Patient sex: M
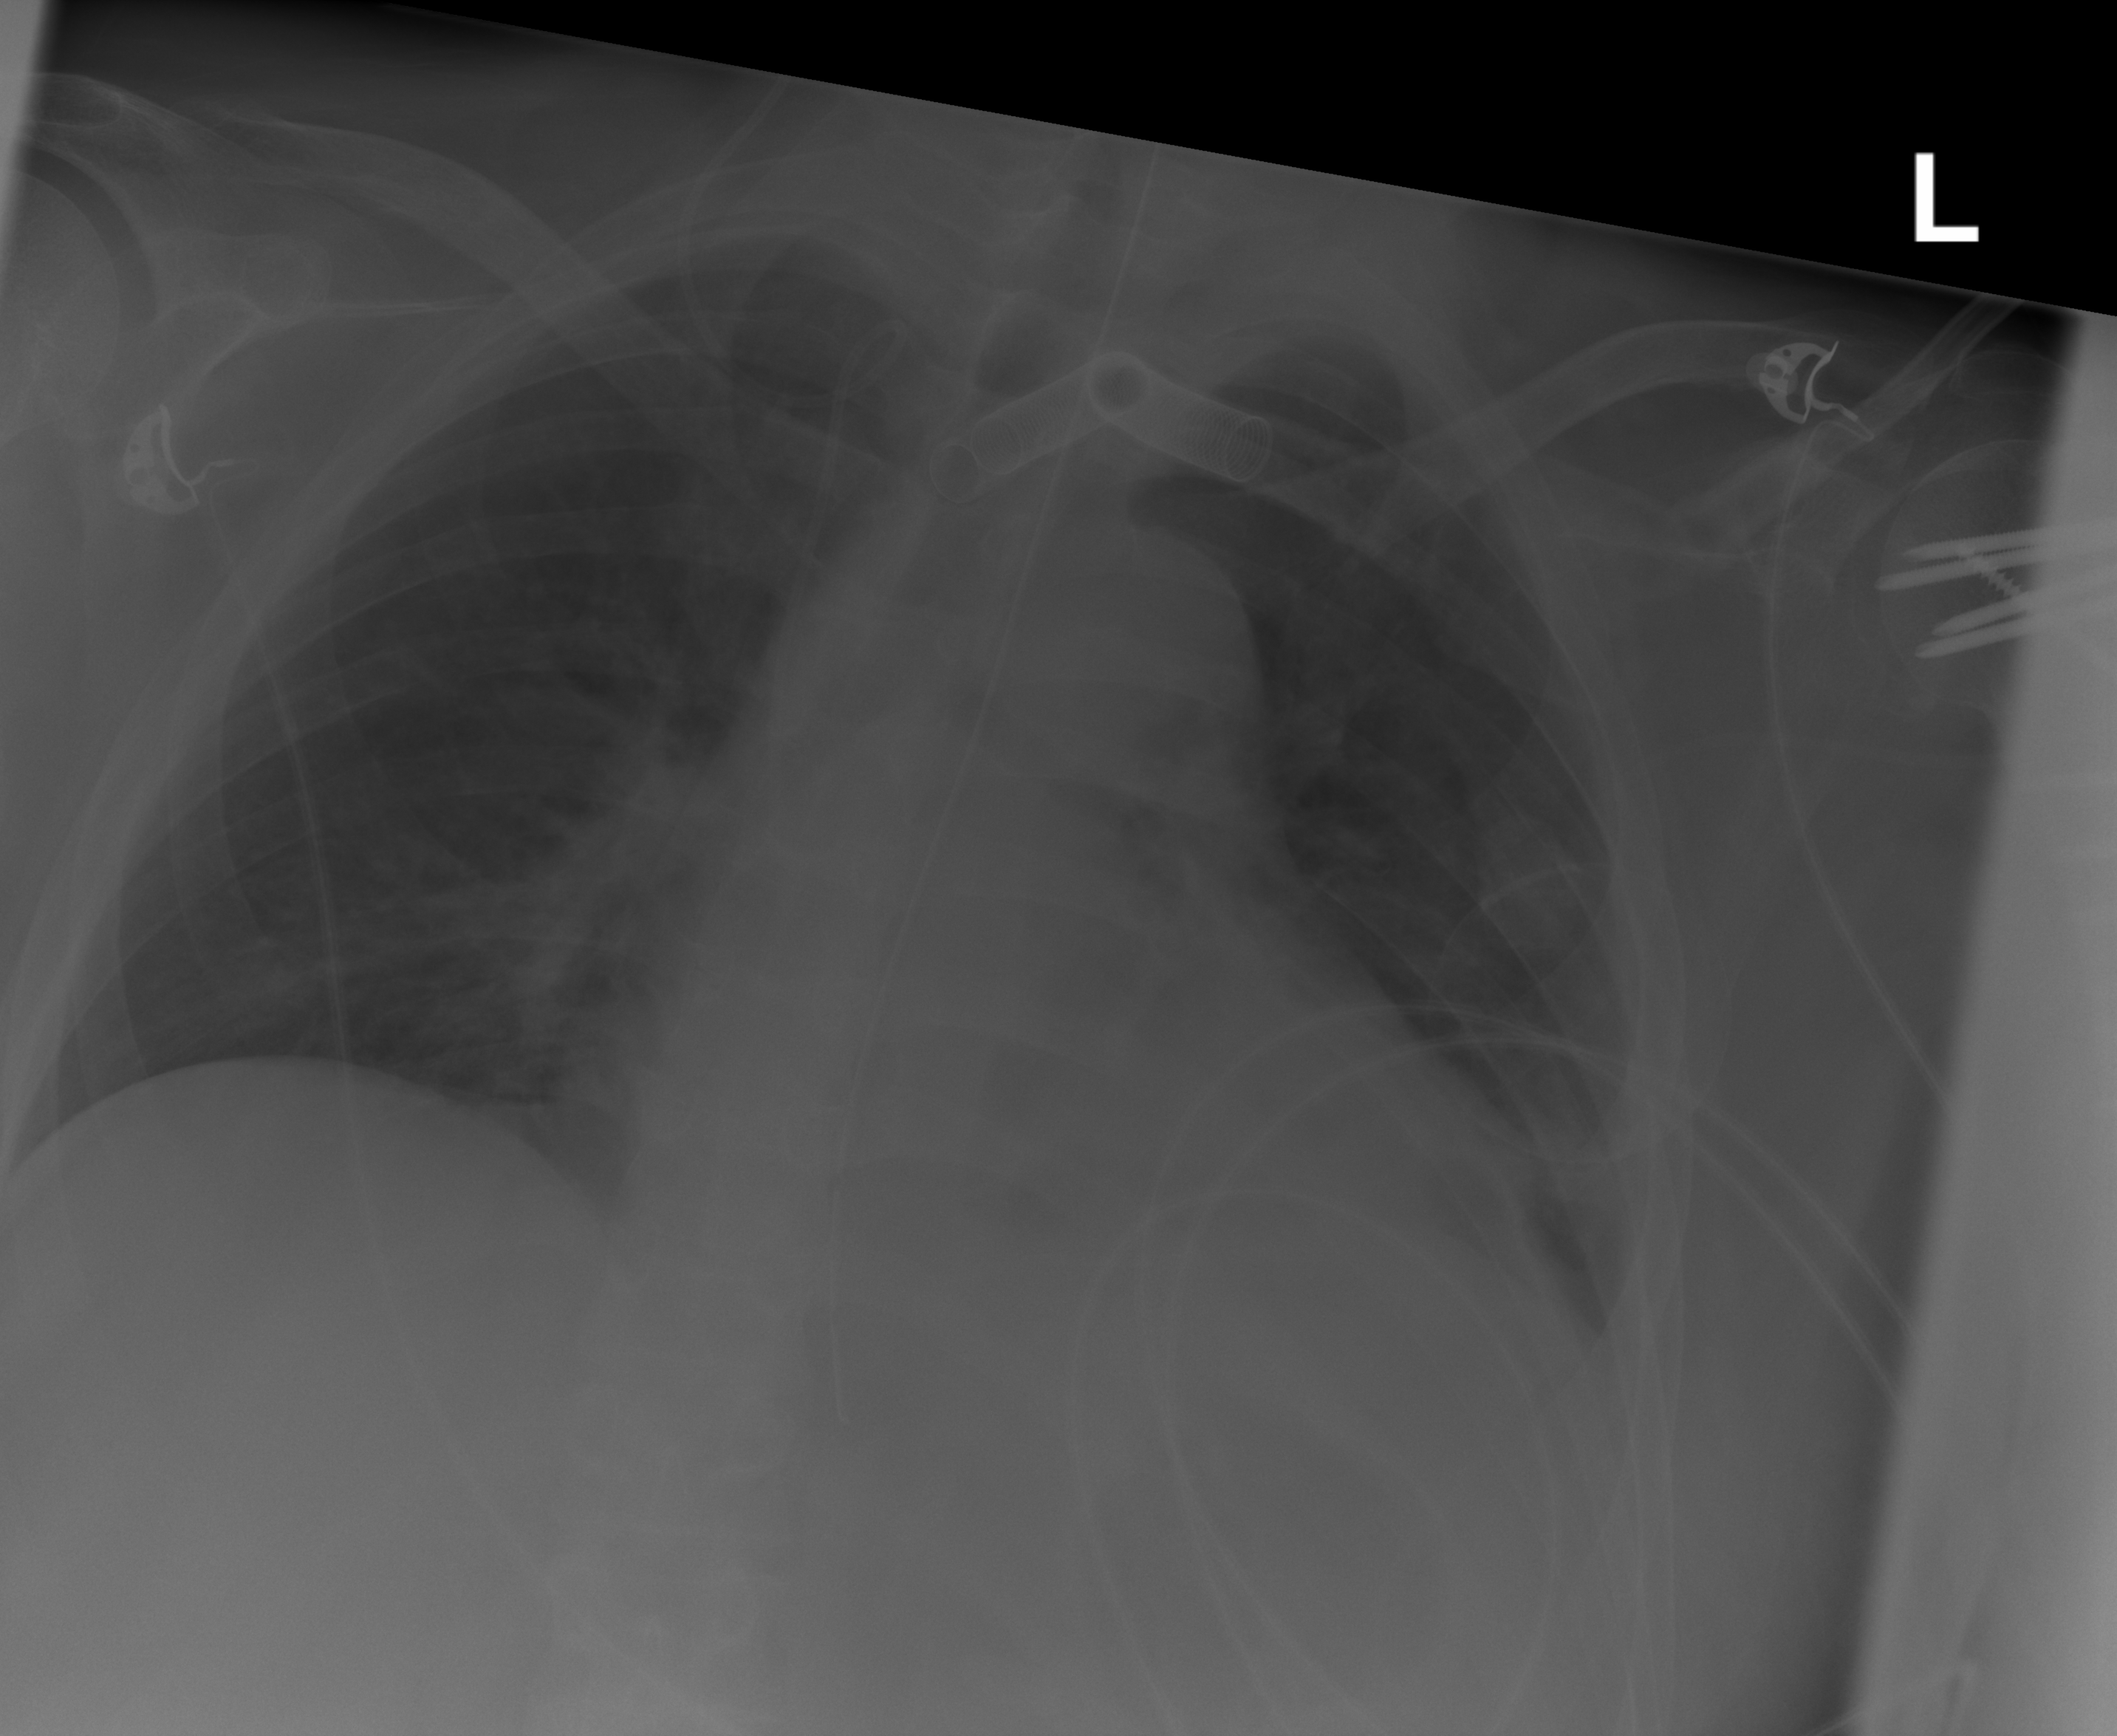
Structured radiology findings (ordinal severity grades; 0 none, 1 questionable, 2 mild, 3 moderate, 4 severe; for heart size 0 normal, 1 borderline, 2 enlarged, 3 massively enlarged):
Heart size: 2
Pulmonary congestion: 2
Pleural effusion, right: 0
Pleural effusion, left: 2
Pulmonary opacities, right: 1
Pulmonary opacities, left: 2
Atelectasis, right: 0
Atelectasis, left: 2